Question: I have a UIpanel in my application and i instantiate gameobject in it programmatically during runtime, the problem i have is i have to create more than 1000 gameobjects (sometimes up to 6000) in that panel and that takes a long time freezing the UI and trying it with Coroutines cause some lags as well.
is there any way to have a list of gameobjects and create them in UI panel during user scrolling that panel?
or can somebody suggest a better way of adding gameobjects to a panel without any lag or UI freeze?
I added this to clear my goal.
i have a long list of items that i trying to put them in a list each item have a picture a some button and some texts, below there is a sample from a single item:

now i need to instantiate this complex sample in a panel and each item change itself based on a ID i pass after instantiation.
but i have a panel capacity problem and even if i cut some item when i put that many object in a panel at once scrolling in panel make it very slow and painful
also i need a scroll bar for my panel so i have to have all of my object available in the panel
hope this information helped.
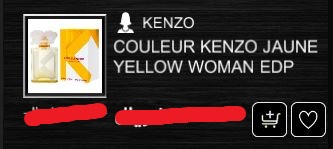
Answer: When you describe it that way, its much clearer & much simpler.
Look at any mobile application: they do not put 6000 people records on a single page. Its normally paged or grouped, with a search option. So do that instead.
If you look at the facebook mobile app (a good standard) if you start scrolling to look at older posts, every few seconds it pauses for a second or two to load the next few posts. Its the same with the youtube app.
Because of this 65535 unity limit, just put in a paging limit (say 100-200 items).